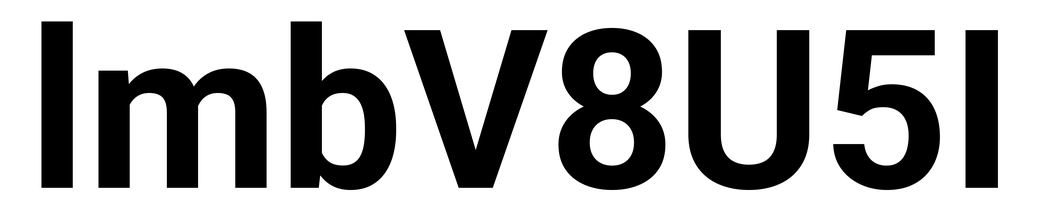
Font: Roboto_Bold